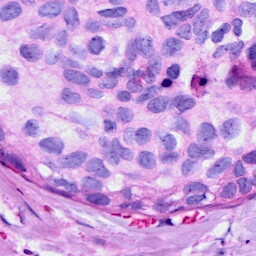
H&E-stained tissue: Breast